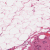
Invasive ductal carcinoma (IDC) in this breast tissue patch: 0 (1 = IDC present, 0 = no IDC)